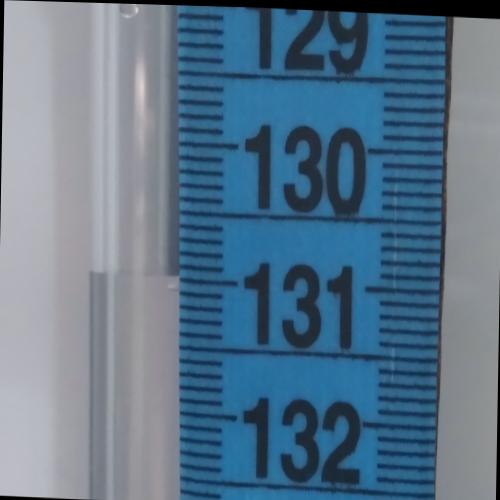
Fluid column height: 131.0 cm